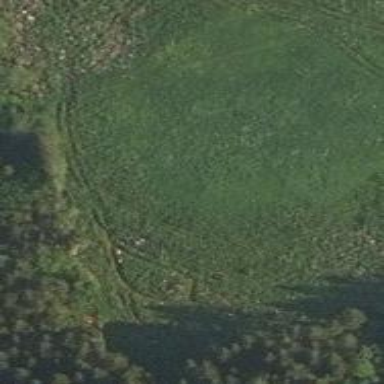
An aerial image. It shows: Beautiful meadow.